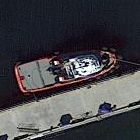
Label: civil